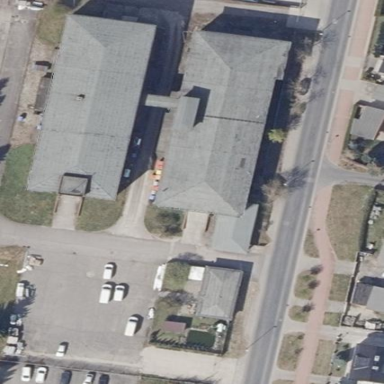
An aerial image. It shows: Industrial building.